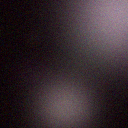
Screen state: off